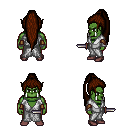
a pixel art fantasy rpg character, male body template, orc, green skin, white robe, teal pants, brown extra-long topknot hairstyle, leather bracers, maroon shoes, dagger, four views (front, back, left, right), 2x2 character sprite sheet, small pixel art, hard edges, no anti-aliasing